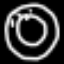
Label: donut